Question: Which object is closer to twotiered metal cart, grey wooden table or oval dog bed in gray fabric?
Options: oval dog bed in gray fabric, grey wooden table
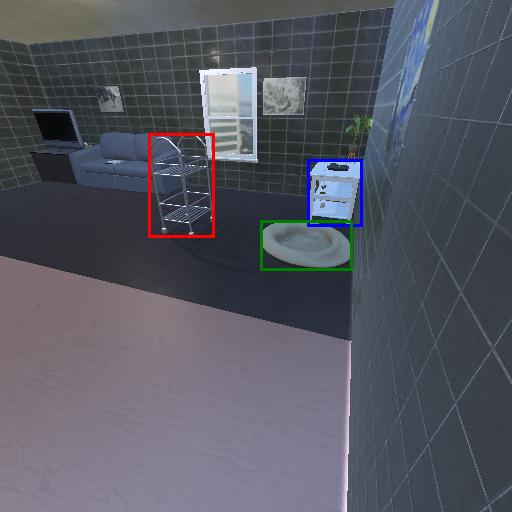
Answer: oval dog bed in gray fabric